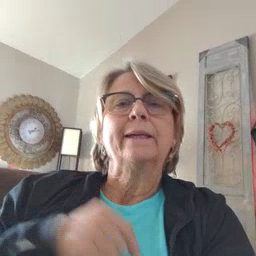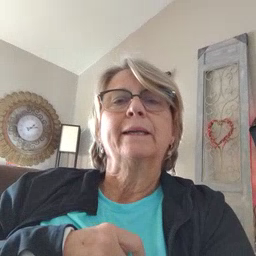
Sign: green